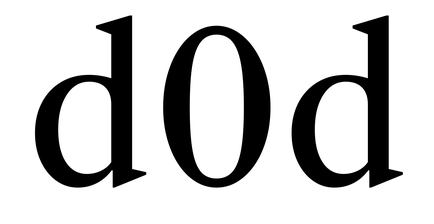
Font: LibreCaslonText_Regular